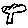
Label: tree